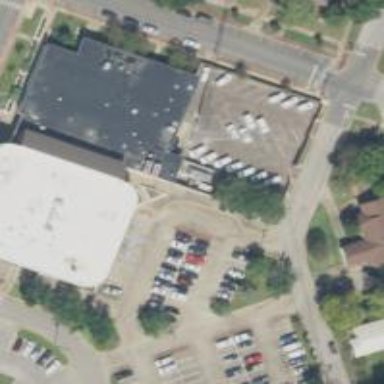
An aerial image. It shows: Police building.